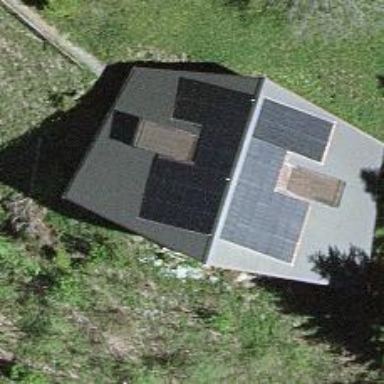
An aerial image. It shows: Solar power generator.